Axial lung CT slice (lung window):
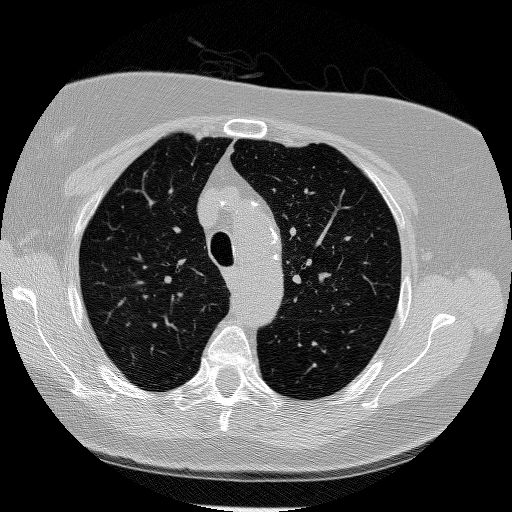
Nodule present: no